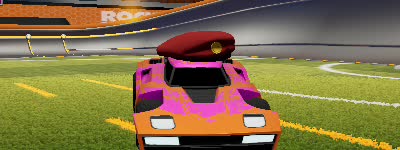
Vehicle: breakout